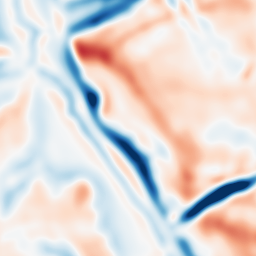
Category: multiscale
Decomposition family: dog
Decomposition parameters: sigma_low: 5
sigma_high: 10
Upsampling method: cubic_mitchell
Upsampling parameters: scale: 2
Upsampling scale: 2